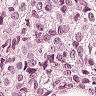
Metastatic tissue present: yes